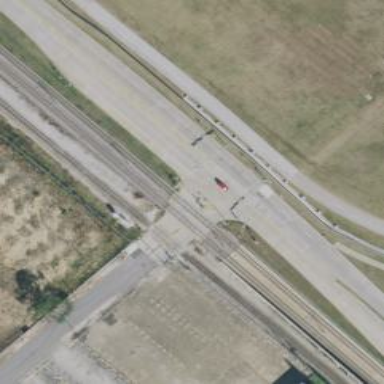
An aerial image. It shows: Railway crossing.